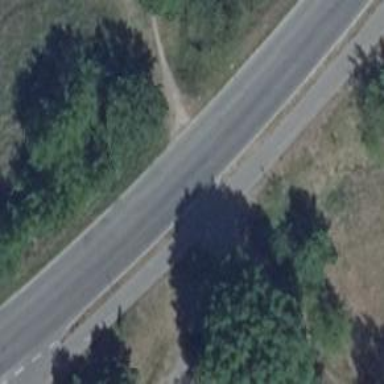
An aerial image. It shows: Asphalt path.